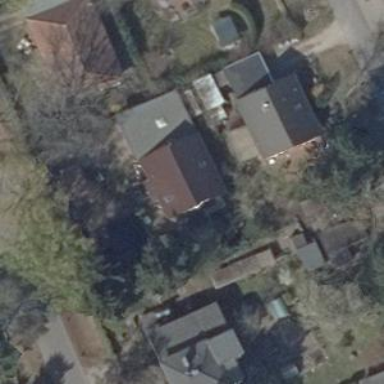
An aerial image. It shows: Detached building.